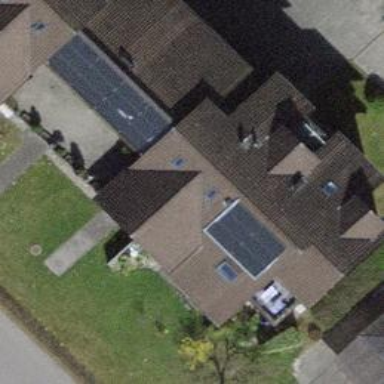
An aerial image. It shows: Solar power generator utilizing photovoltaic technology with solar photovoltaic panels.